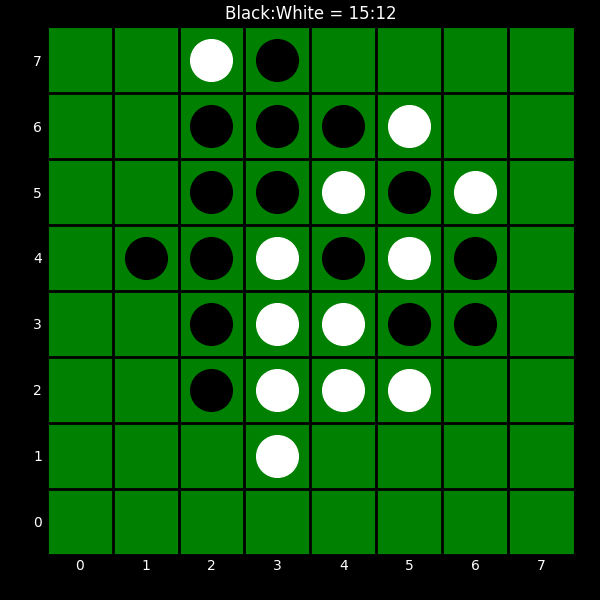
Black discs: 15
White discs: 12